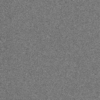
Label: dusty